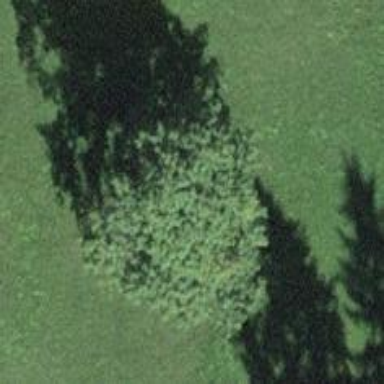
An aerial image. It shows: Beautiful tree in nature.